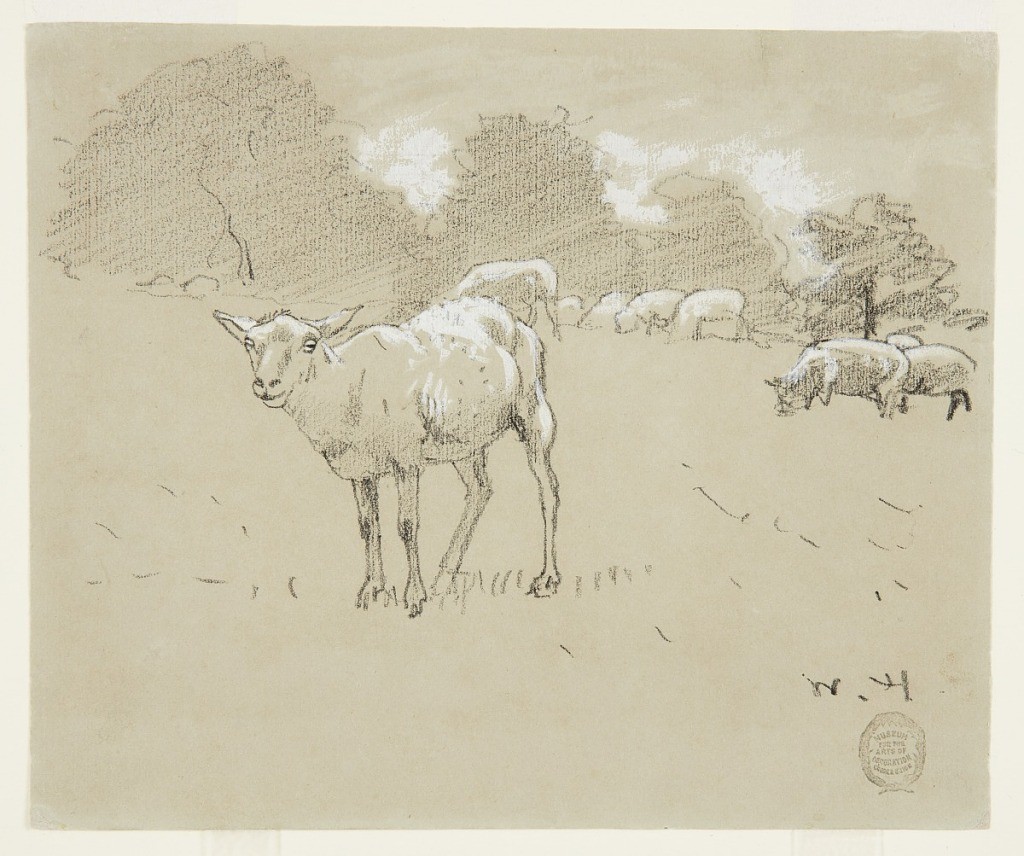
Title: Sheep Grazing in a Field
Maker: Winslow Homer, American, 1836–1910
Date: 1878
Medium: Black crayon, brush and white gouache on gray paper
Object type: Drawing
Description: Horizontal view of sheep grazing in a field, with a row of trees in background.